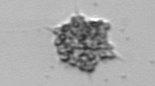
Label: Dictyocha